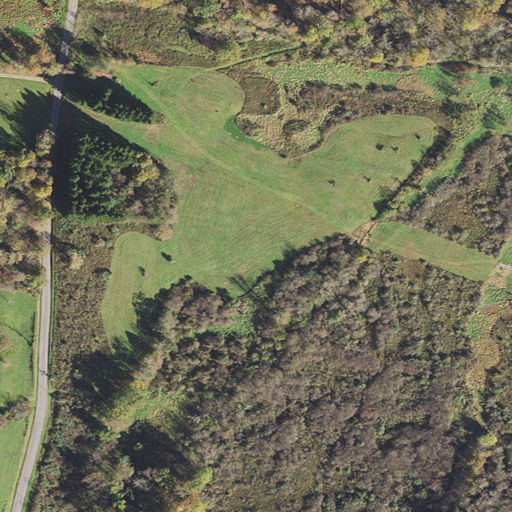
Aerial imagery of valley in Maryland named Rush Hollow containing deciduous forest, pasture, open development, mixed forest, and woody wetlands